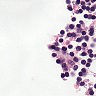
Metastatic tissue present: no